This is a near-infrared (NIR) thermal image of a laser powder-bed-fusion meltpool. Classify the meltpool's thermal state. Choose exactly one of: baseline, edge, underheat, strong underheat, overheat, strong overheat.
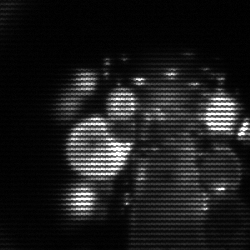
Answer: baseline